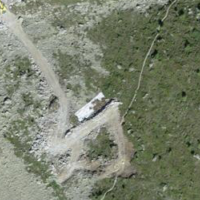
EUNIS habitat code: 31
Species observed at this site:
Campanula barbata
Sempervivum montanum
Pinus cembra